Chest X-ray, PA view. Patient: 47 years old, sex F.
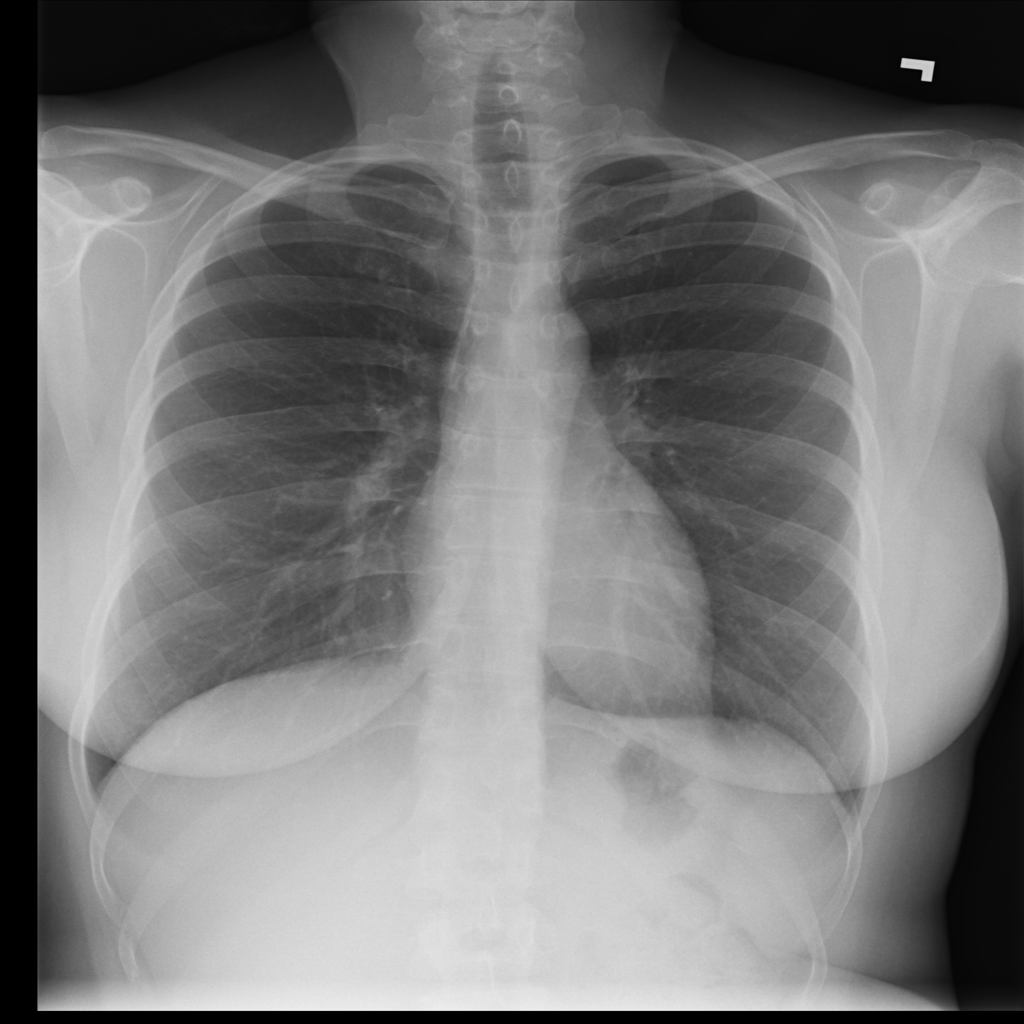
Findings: No Finding